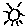
Label: sun